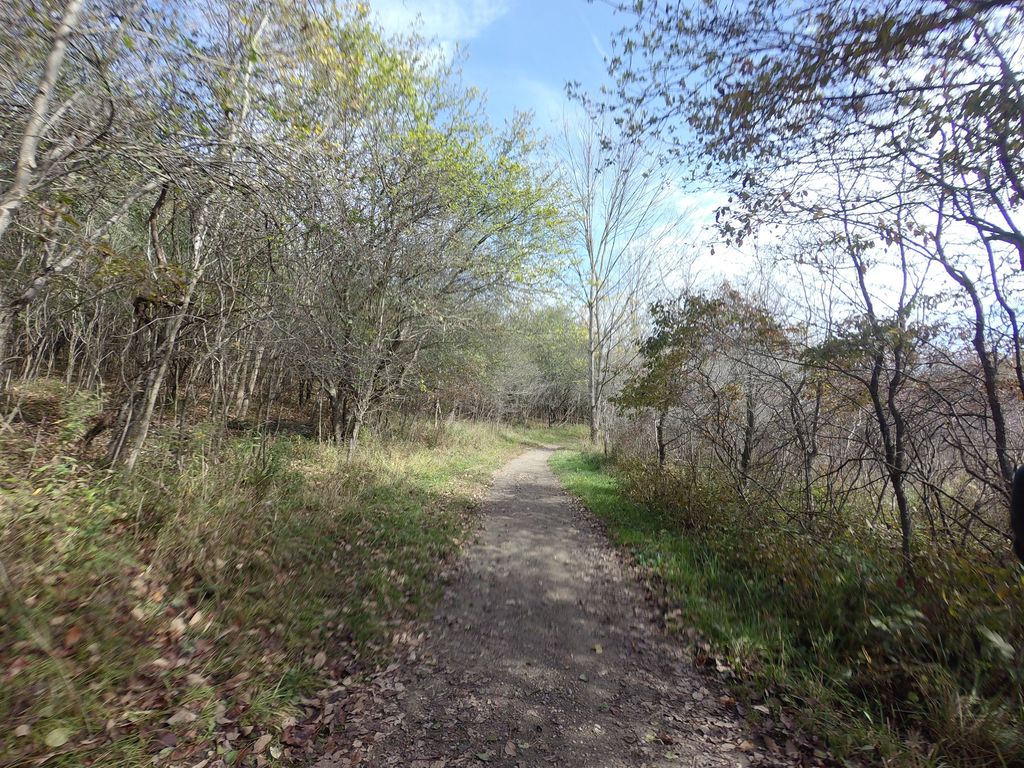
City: hamilton